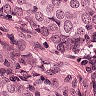
Metastatic tissue present: yes